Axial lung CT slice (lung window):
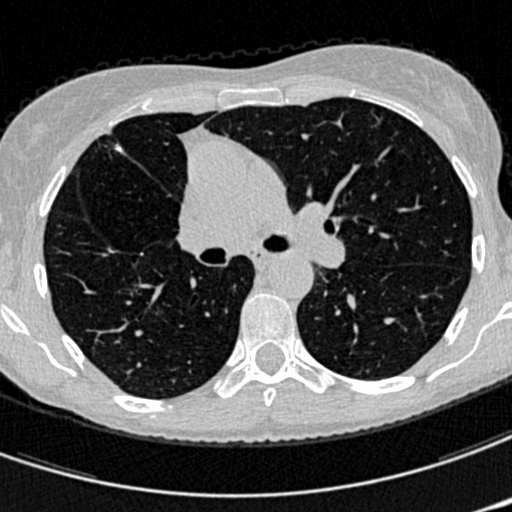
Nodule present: no